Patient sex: M
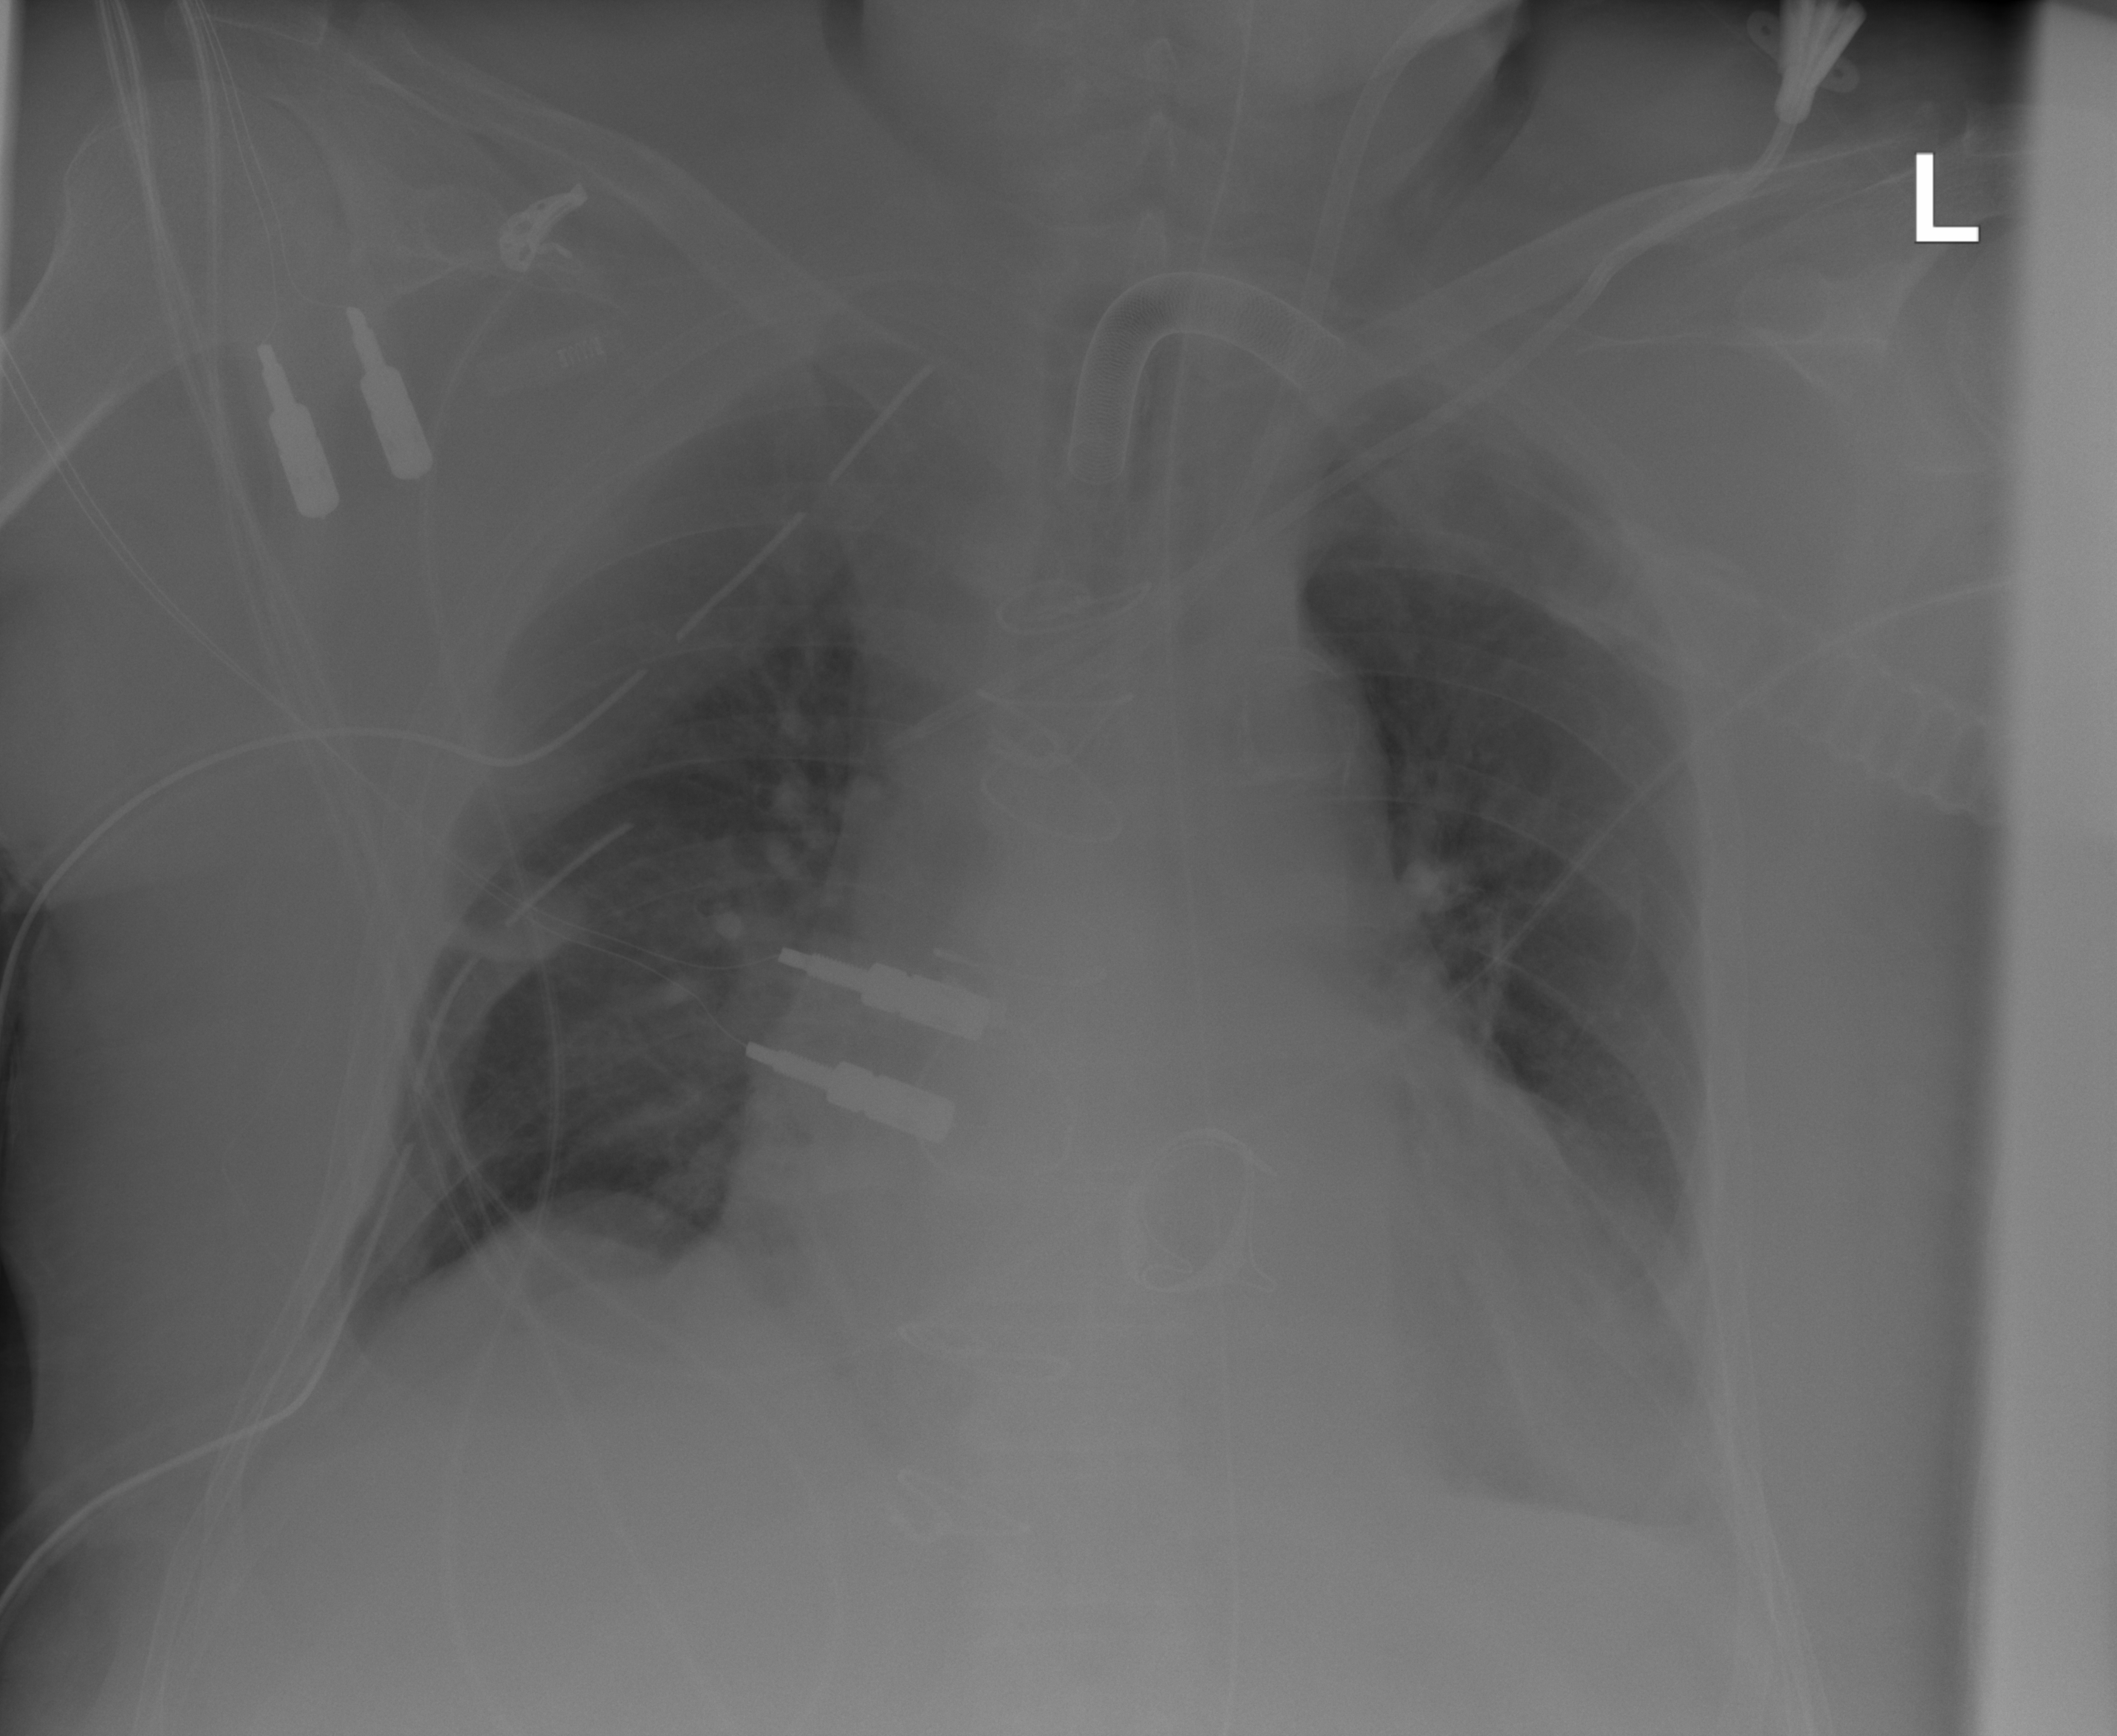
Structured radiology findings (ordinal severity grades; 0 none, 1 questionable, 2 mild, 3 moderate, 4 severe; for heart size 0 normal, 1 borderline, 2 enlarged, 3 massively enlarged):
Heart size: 2
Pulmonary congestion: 0
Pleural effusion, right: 2
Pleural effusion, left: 2
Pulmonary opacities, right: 0
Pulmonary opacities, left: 0
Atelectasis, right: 2
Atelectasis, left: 2